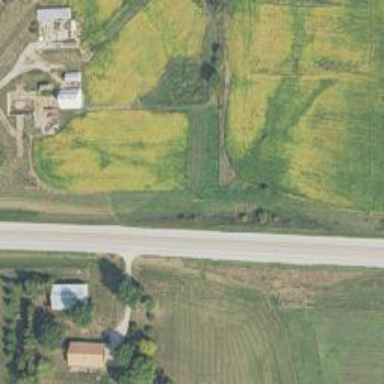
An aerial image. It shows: Primary highway.